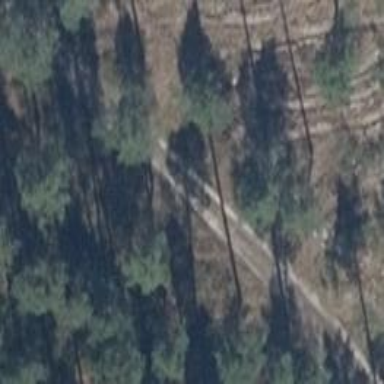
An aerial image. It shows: Sandy track road with grade5 tracktype.